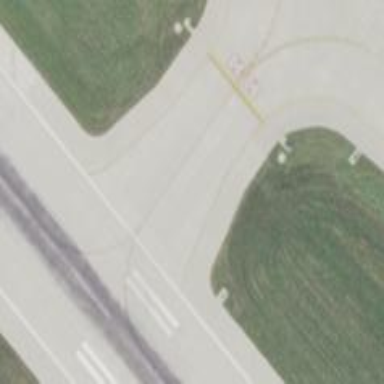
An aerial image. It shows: Image of taxiway at airport.